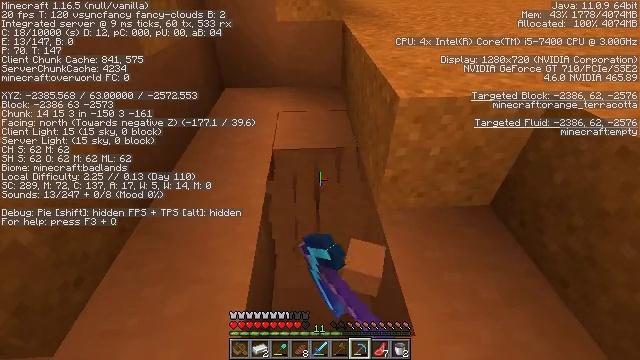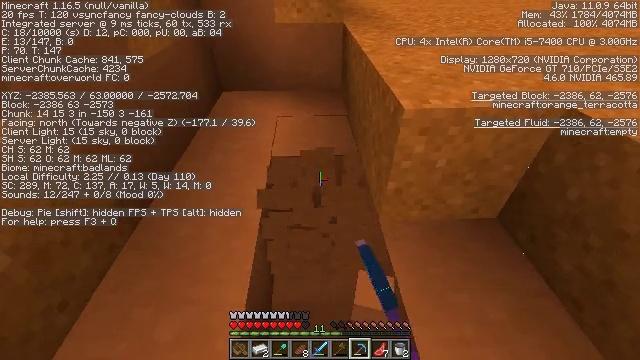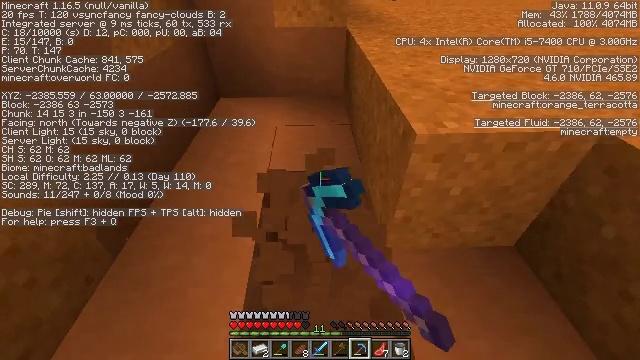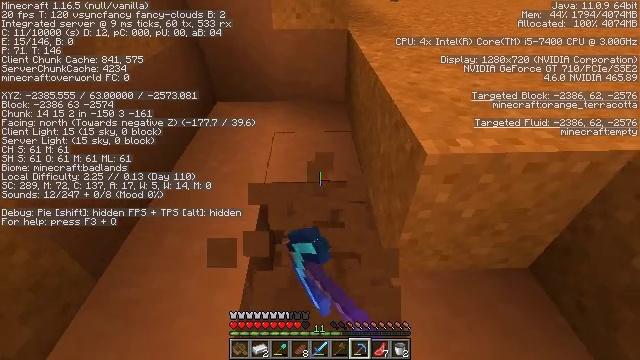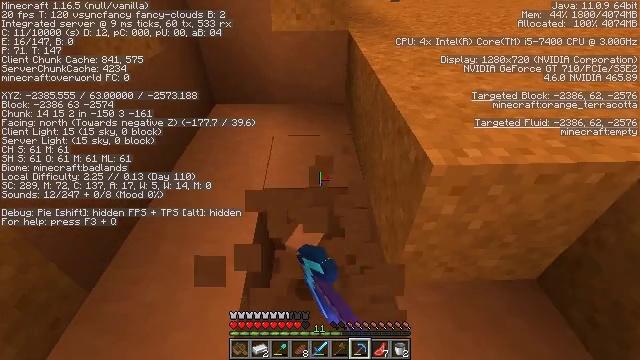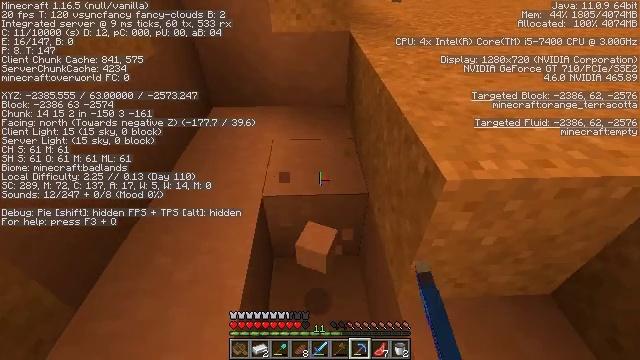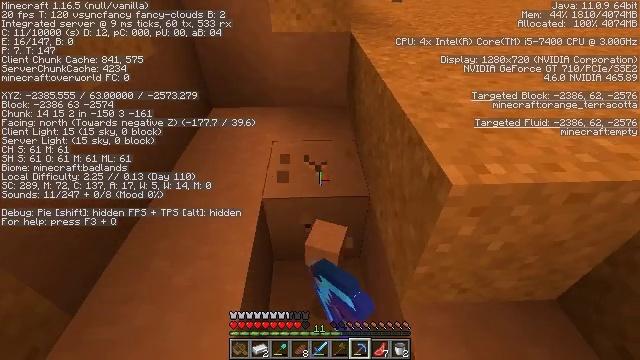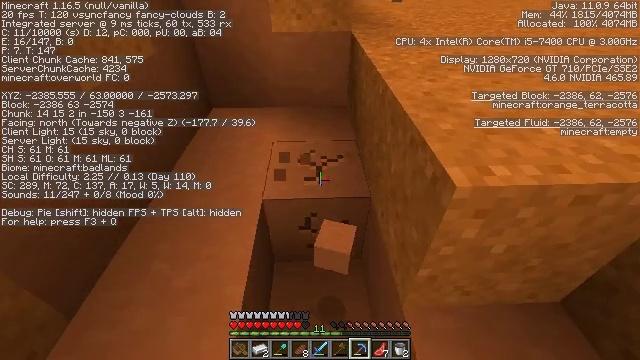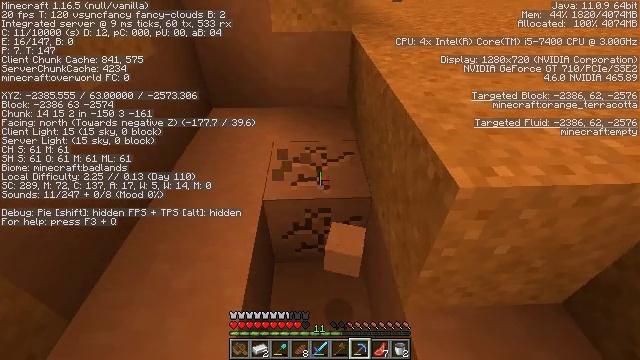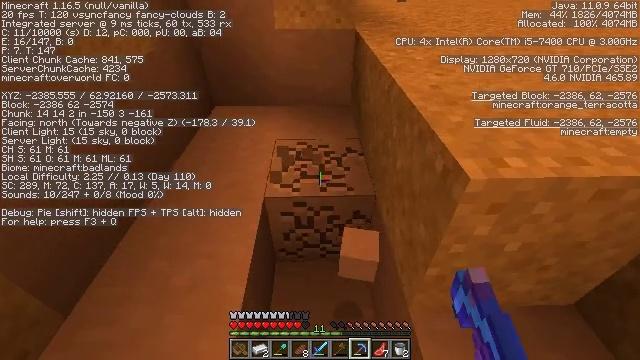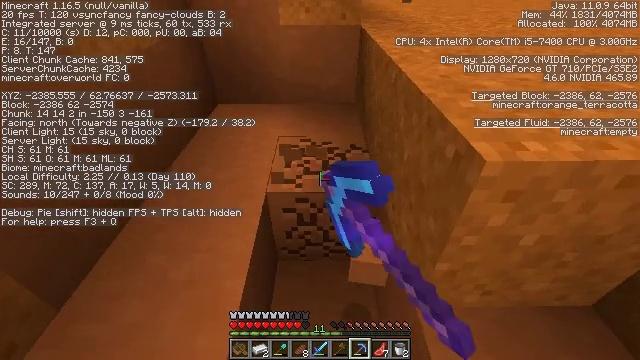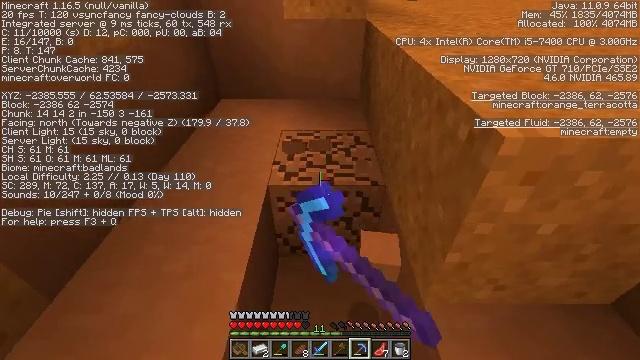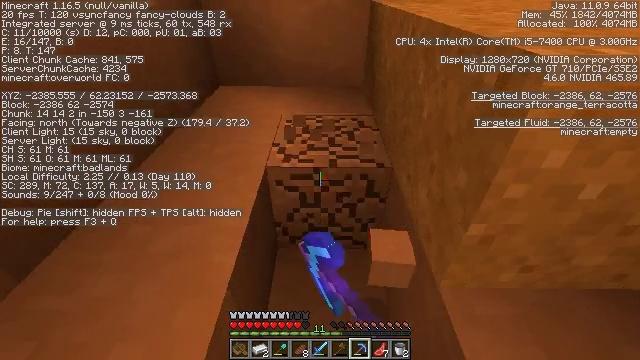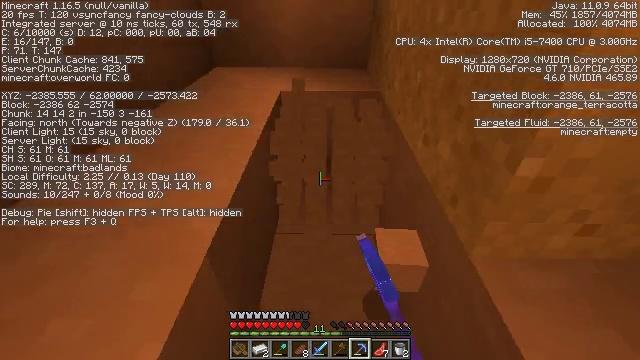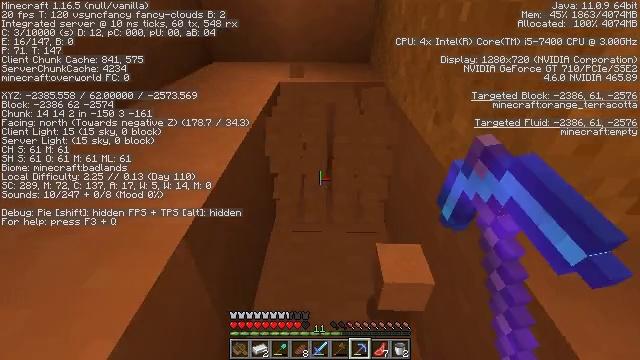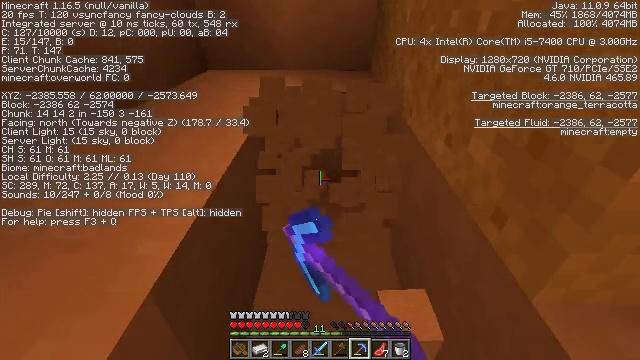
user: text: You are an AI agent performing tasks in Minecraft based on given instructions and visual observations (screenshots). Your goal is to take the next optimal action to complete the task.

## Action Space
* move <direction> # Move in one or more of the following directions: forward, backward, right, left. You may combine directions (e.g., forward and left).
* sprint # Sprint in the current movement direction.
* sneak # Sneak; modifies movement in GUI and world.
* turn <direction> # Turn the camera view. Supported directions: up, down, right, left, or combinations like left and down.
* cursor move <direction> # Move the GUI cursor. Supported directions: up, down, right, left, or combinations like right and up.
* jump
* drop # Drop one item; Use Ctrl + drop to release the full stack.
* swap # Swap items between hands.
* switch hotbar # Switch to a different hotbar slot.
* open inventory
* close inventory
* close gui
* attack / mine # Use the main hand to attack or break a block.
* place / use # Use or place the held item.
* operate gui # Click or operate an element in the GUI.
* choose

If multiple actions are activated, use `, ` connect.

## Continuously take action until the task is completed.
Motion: motion action
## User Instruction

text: Collect orange terracotta for building.
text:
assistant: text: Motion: move forward, attack / mine
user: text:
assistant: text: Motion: move forward, attack / mine
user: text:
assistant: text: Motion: move forward, attack / mine
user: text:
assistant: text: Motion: attack / mine
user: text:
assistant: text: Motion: attack / mine
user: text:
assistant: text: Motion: attack / mine
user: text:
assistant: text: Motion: attack / mine
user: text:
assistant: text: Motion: attack / mine
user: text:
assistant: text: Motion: attack / mine
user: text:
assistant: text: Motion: attack / mine
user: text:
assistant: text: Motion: move forward, attack / mine
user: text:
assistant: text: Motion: move forward, attack / mine
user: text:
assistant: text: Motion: move forward, turn up, attack / mine
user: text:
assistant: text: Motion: move forward, turn up, attack / mine
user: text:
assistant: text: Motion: attack / mine
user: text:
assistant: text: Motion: turn up, attack / mine
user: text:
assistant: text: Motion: turn up, attack / mine
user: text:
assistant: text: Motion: attack / mine
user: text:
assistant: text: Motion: attack / mine
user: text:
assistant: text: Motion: attack / mine
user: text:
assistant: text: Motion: attack / mine
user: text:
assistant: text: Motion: turn left, attack / mine
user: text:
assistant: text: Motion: turn left, attack / mine
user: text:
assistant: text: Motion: turn left, attack / mine
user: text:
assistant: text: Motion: attack / mine
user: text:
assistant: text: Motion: attack / mine
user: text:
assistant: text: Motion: attack / mine
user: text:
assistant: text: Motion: attack / mine
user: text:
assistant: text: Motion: move forward, attack / mine
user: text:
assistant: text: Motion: move forward, attack / mine